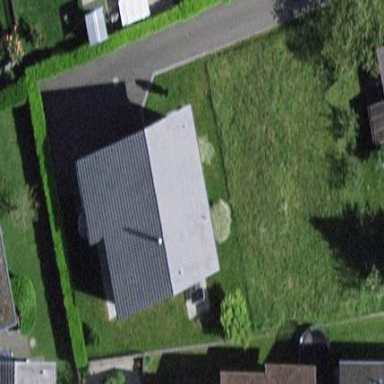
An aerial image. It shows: Detached building.